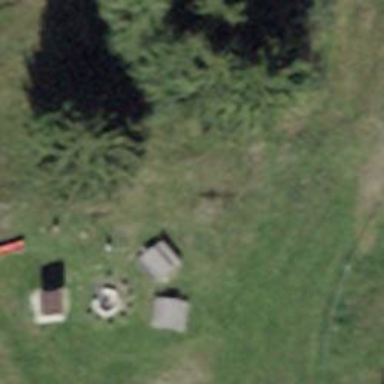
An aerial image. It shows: Picnic table located in leisure land area.